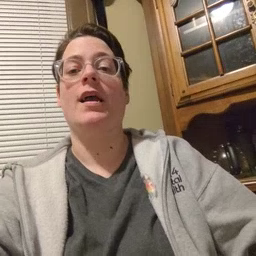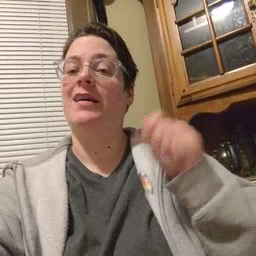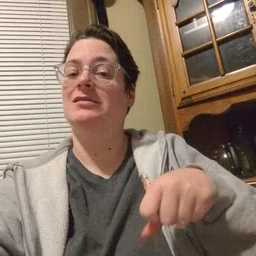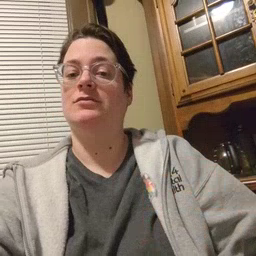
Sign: can